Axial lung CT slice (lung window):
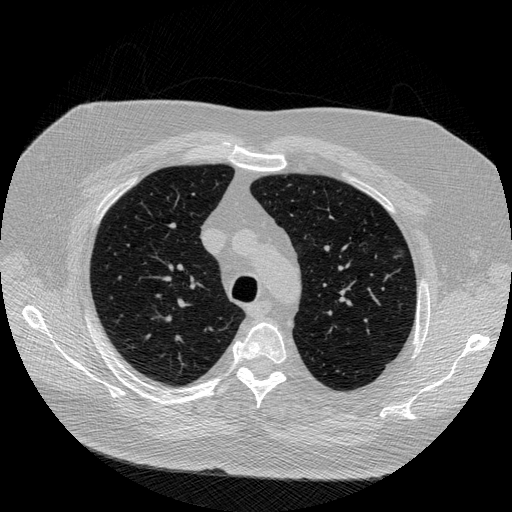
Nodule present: yes
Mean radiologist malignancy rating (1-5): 2